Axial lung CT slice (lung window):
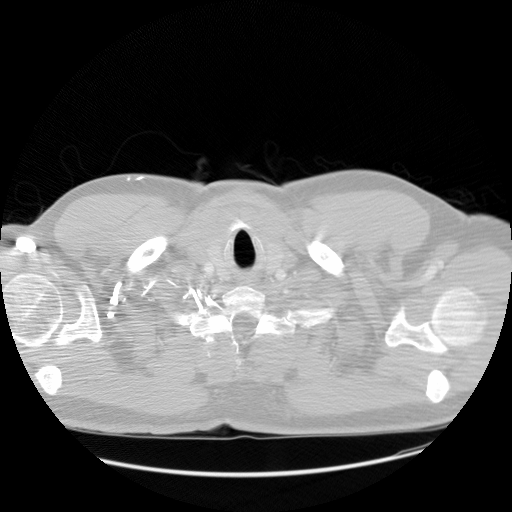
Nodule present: no